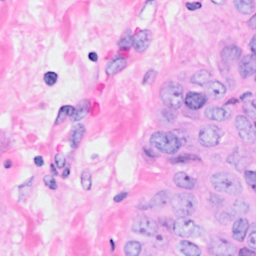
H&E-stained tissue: Breast